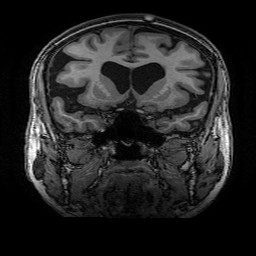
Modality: T1w
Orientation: sagittal
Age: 67
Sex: female
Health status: healthy
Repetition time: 2.53 s
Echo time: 0.0034 s